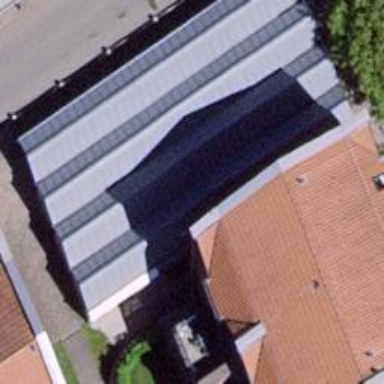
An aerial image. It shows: Garage building.